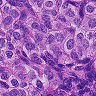
Metastatic tissue present: yes